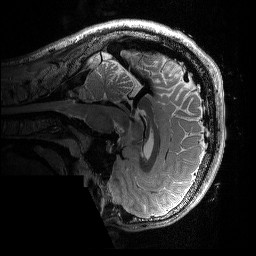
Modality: T2w
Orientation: sagittal
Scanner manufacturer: siemens
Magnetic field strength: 3 T
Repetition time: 3.2 s
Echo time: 0.565 s